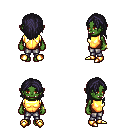
a pixel art fantasy rpg character, female body template, orc, green skin, gold chest armor, metal pants, raven long hairstyle, bracelets, gold boots, four views (front, back, left, right), 2x2 character sprite sheet, small pixel art, hard edges, no anti-aliasing